Question:
As you see, a image cycle show area. is it in the first cell of table or some other ways implement?
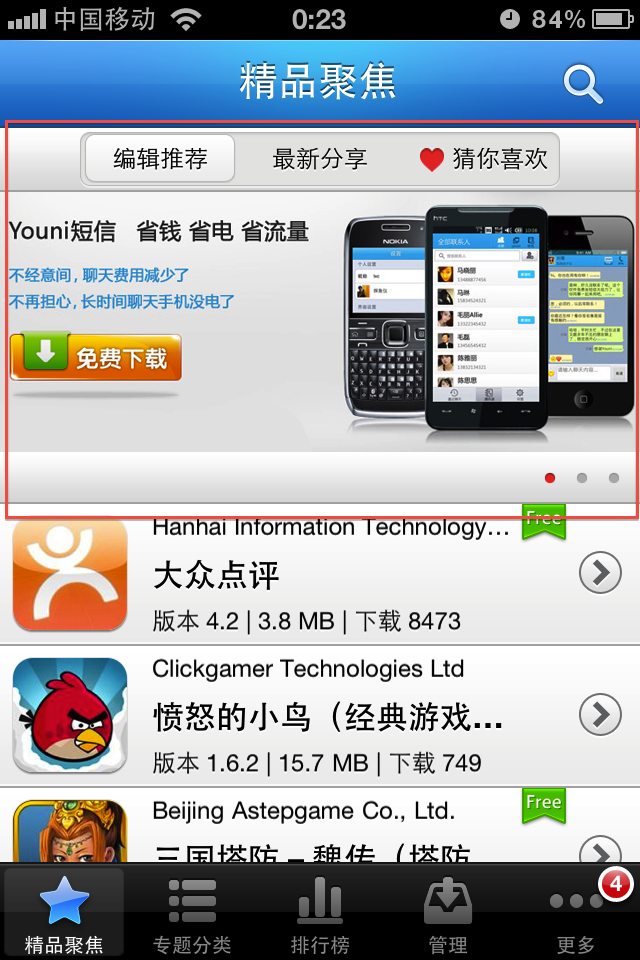
Answer: Does it scroll with the content or is it static?
Using 'tableHeaderView' is the easiest solution.
Just layout as a separate view above the 'UITableView' in Interface Builder or code.